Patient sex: F
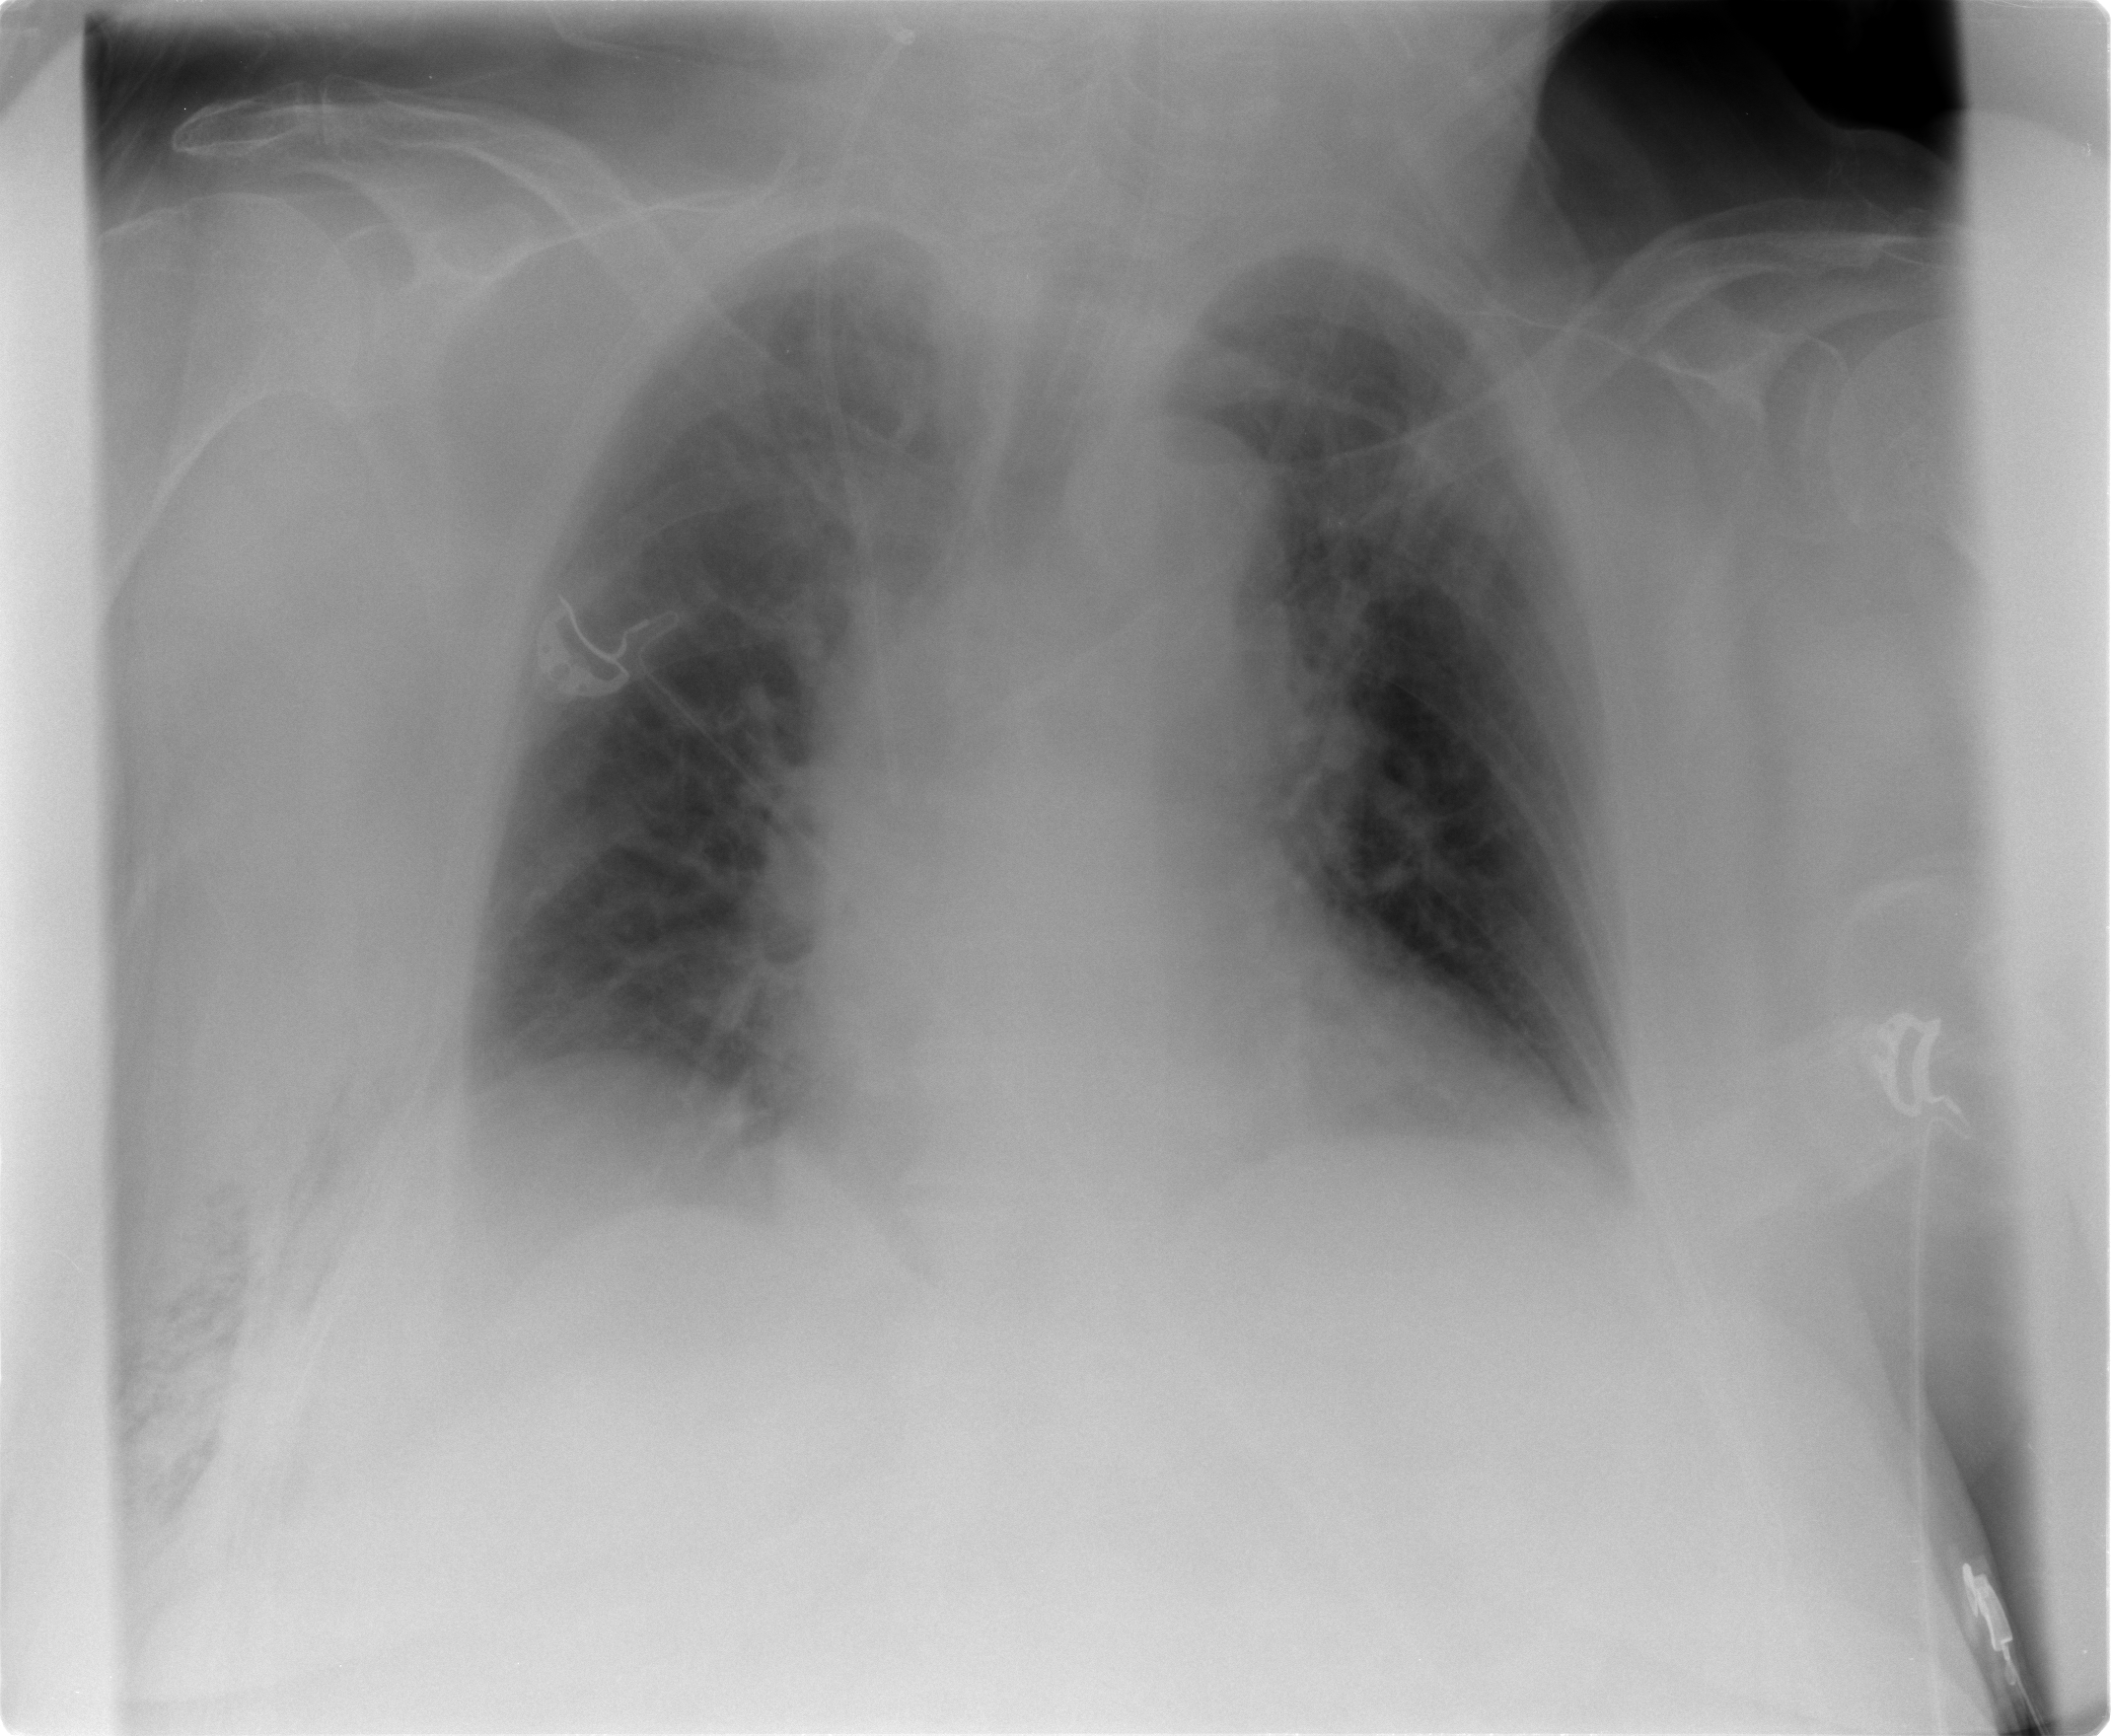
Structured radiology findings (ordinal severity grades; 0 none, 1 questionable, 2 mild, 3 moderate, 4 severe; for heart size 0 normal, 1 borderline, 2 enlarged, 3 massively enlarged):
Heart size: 2
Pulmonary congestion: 0
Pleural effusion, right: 2
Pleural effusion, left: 1
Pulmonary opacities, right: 0
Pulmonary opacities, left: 0
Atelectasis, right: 2
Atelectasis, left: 2